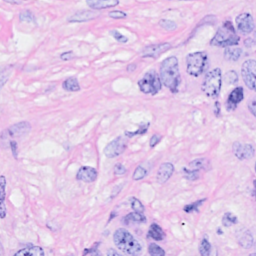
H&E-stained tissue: Breast